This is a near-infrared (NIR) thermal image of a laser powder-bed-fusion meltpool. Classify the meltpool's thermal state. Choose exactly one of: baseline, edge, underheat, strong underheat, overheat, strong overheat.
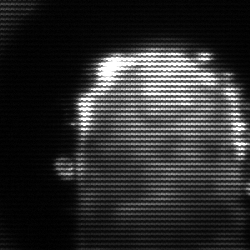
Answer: baseline